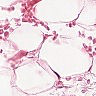
Metastatic tissue present: no